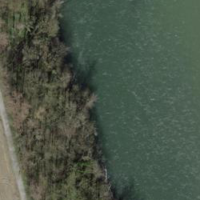
EUNIS habitat code: 15
Species observed at this site:
Sinapis alba